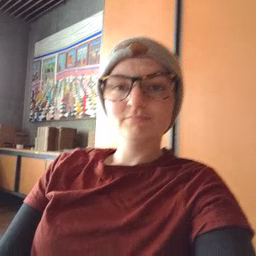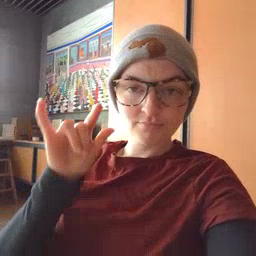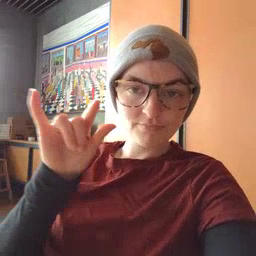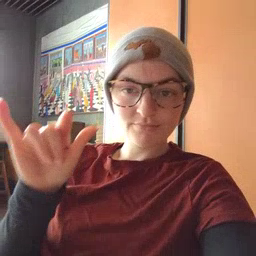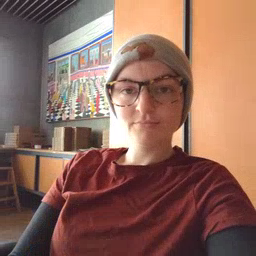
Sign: airplane